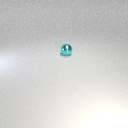
small cyan metal sphere